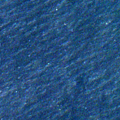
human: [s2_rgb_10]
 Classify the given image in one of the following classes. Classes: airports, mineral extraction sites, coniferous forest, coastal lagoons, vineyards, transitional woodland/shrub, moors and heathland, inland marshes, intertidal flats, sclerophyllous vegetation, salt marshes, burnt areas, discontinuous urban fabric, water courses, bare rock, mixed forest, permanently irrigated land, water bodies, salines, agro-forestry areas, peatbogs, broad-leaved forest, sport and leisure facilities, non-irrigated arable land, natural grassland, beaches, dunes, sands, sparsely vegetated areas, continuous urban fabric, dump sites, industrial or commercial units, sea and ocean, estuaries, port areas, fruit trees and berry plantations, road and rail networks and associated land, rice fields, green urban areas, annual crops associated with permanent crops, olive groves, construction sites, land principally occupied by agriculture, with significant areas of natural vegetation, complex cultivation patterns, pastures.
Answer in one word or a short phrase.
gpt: sea and ocean